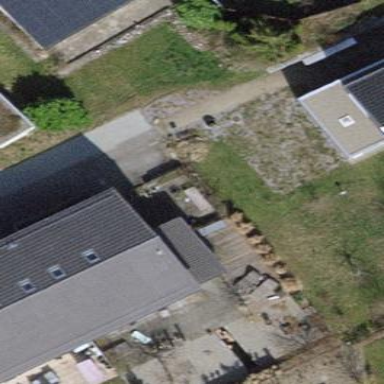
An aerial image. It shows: Terrace building.